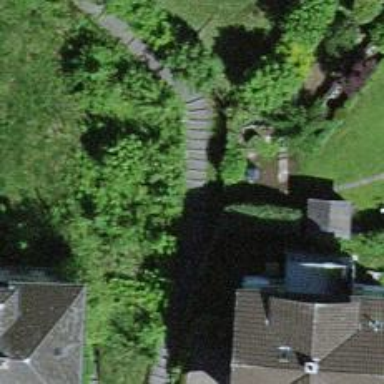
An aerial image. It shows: Steps with gravel surface.